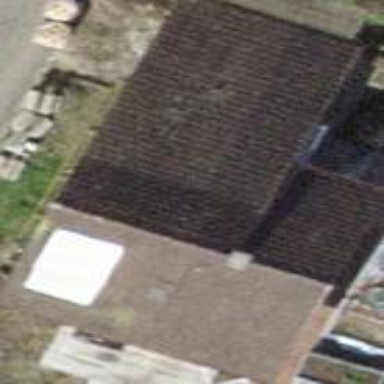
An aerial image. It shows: Detached building with gabled roof.